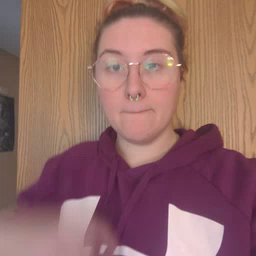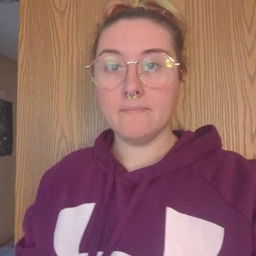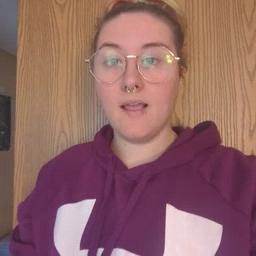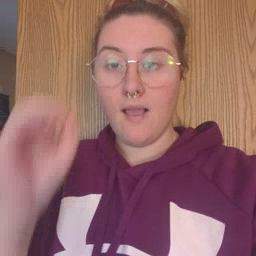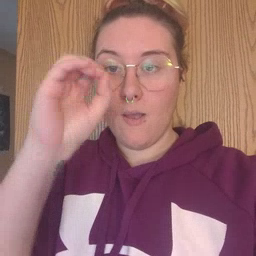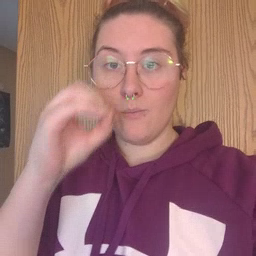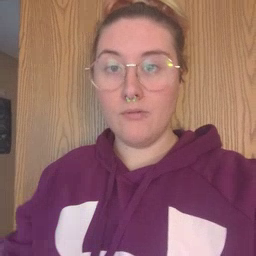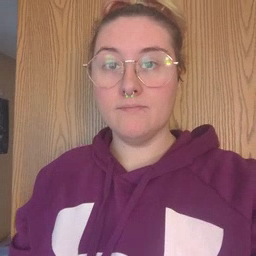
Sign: owl